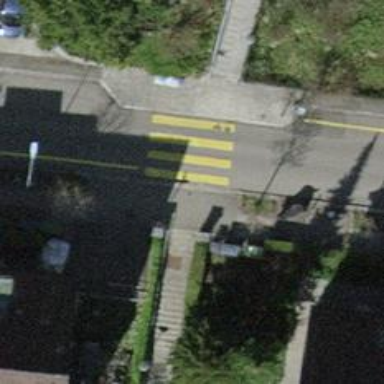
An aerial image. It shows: Paved footway with marked crossing.